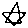
Label: star